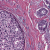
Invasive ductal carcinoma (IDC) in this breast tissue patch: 0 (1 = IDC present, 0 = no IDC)